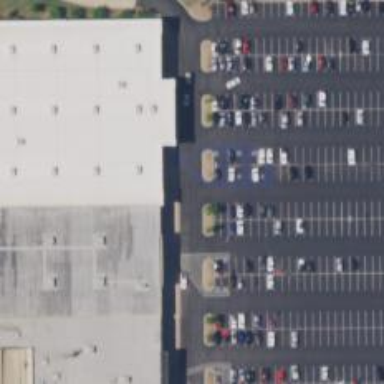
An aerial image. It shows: Parking space is available.